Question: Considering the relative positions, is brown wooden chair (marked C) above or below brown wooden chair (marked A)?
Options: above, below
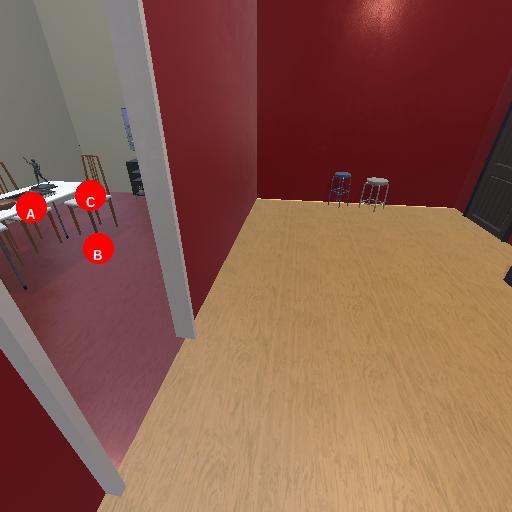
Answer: above